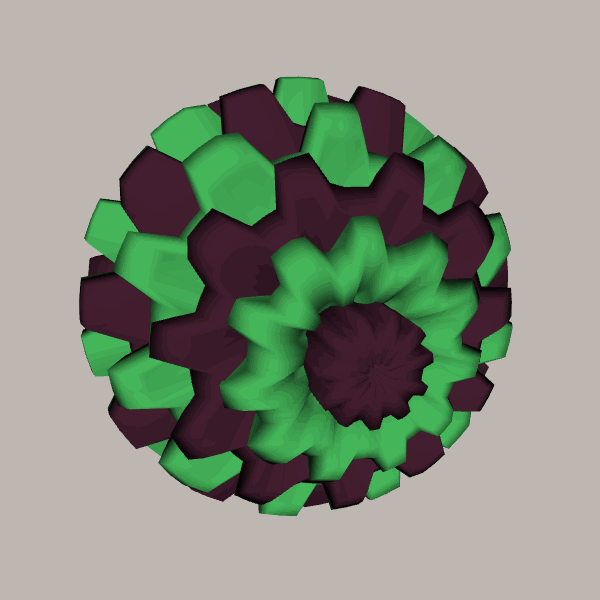
Background: light